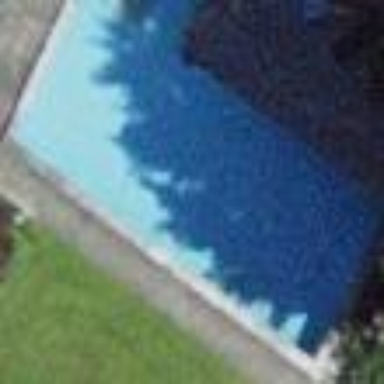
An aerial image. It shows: Swimming pool located in leisure land.